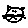
Label: cat